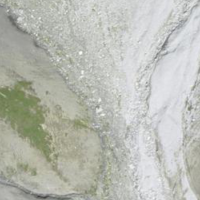
EUNIS habitat code: 48
Species observed at this site:
Aglais urticae